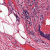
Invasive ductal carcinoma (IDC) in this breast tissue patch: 0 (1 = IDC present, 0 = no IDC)